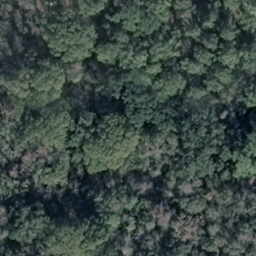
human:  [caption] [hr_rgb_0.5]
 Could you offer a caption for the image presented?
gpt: This is a dense forest with lots of dark green trees .

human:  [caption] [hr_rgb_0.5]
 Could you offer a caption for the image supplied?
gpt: Lots of dark green trees constitute a dense forest .

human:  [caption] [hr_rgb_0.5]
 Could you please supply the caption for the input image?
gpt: There are lots of dark green plants in the dense forest .

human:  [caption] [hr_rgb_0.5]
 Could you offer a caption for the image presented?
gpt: There are lots of dark green trees in the dense forest .

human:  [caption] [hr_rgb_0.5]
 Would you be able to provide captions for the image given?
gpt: Lots of dark green trees constitute a dense forest .